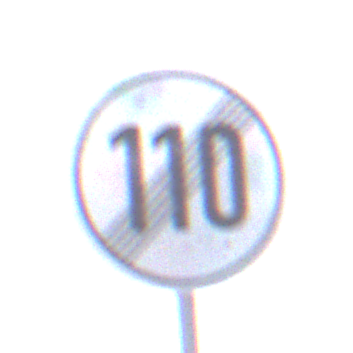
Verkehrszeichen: EndeGeschwindigkeit110
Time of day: SunriseSunset
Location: Outdoor (Beach)
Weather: Overcast
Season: NotSpecified
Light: Natural